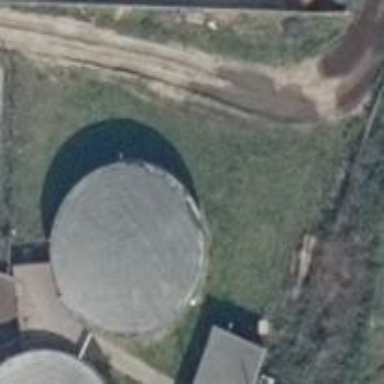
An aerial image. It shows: Storage tank that is man-made.